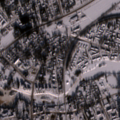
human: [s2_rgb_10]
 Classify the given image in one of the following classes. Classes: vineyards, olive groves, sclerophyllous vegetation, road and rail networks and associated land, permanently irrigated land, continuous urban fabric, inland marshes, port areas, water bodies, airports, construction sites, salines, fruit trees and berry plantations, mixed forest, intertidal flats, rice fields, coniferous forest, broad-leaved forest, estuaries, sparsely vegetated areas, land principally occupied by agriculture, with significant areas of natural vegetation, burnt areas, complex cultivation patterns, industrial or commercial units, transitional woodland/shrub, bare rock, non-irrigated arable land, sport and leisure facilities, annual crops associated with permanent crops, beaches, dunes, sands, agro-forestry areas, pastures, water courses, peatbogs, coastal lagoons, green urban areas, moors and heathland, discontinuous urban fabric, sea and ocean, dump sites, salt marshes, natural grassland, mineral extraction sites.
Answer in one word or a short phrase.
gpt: discontinuous urban fabric, industrial or commercial units